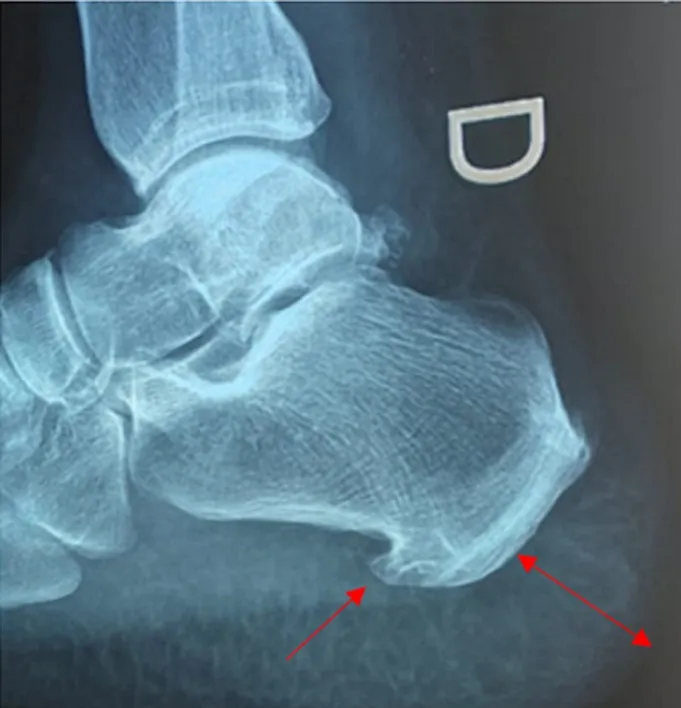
X-ray of foot showing the plantar pad and the osteophyte.
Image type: radiology (x_ray)